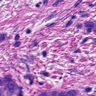
Metastatic tissue present: yes